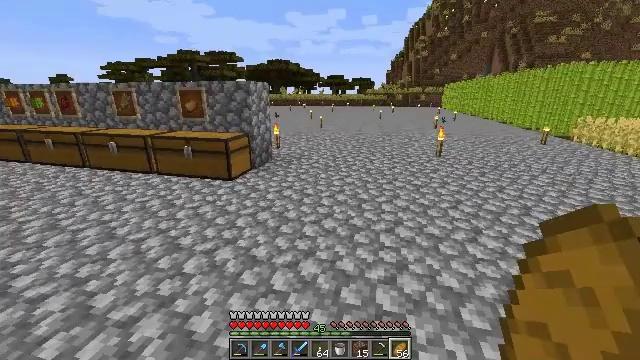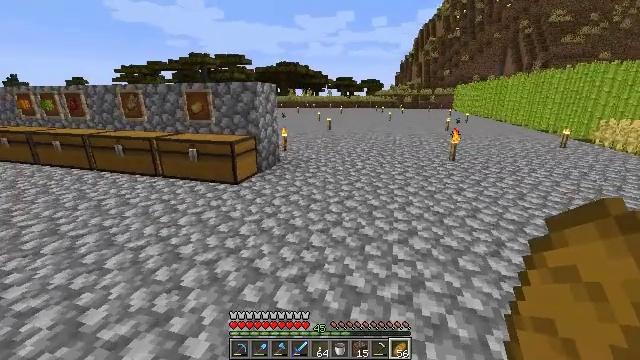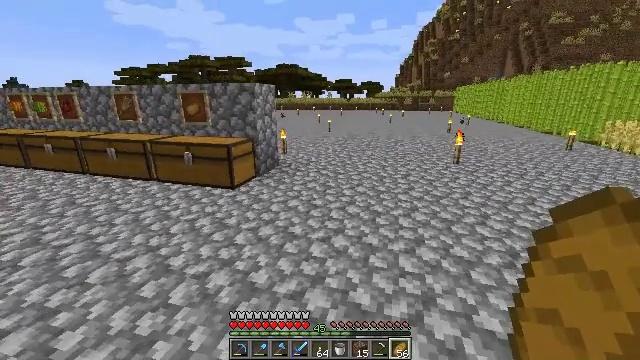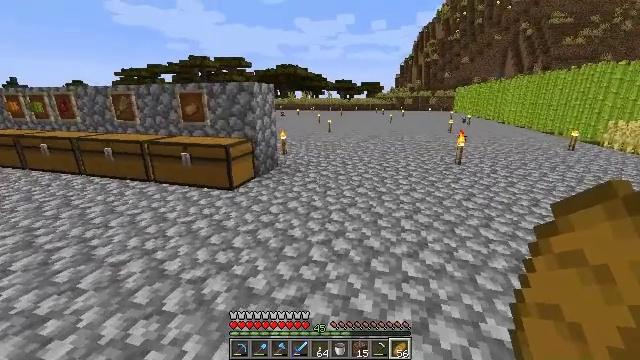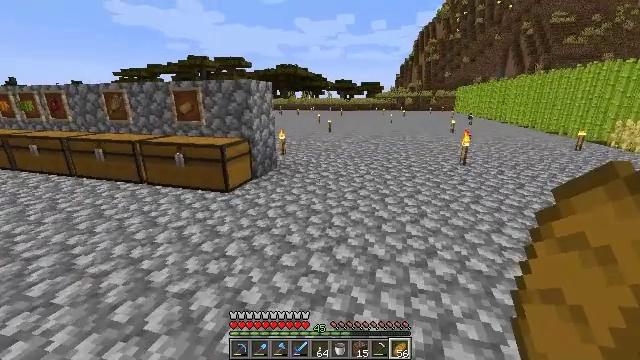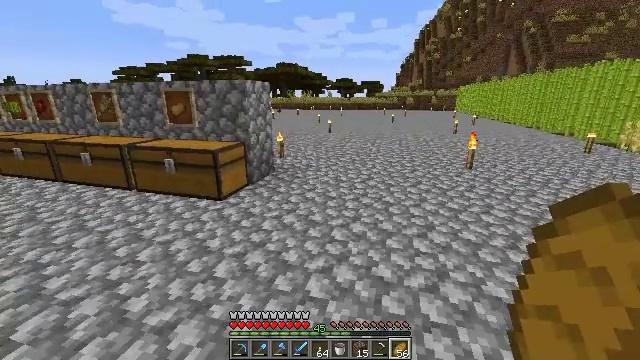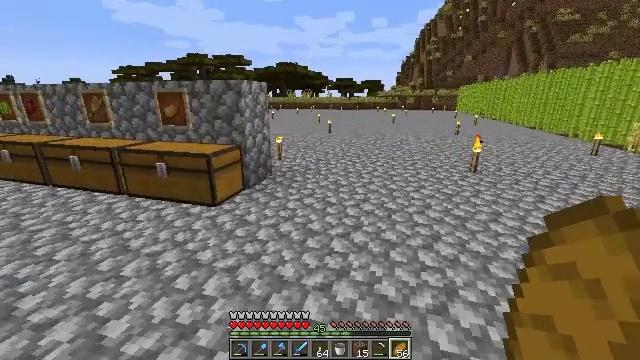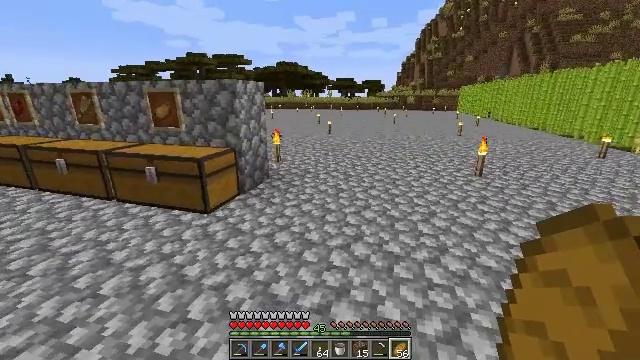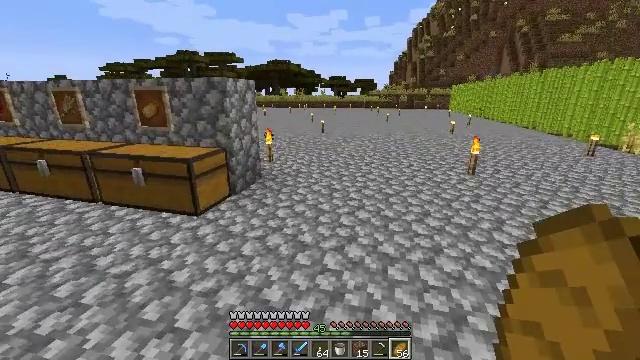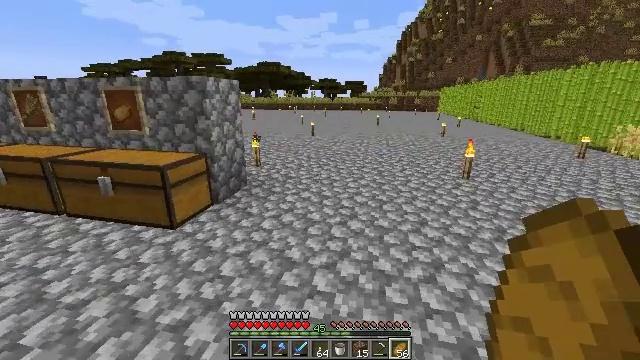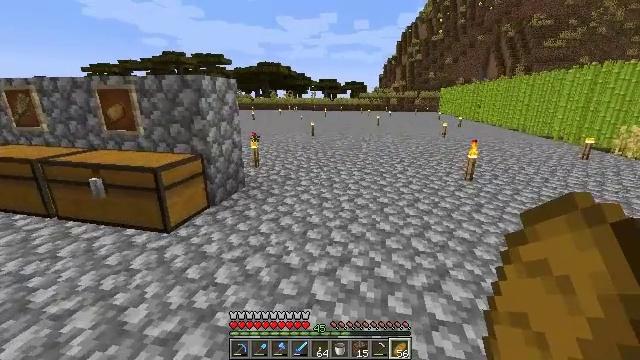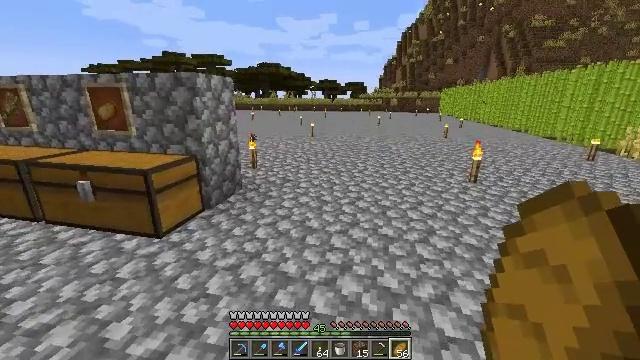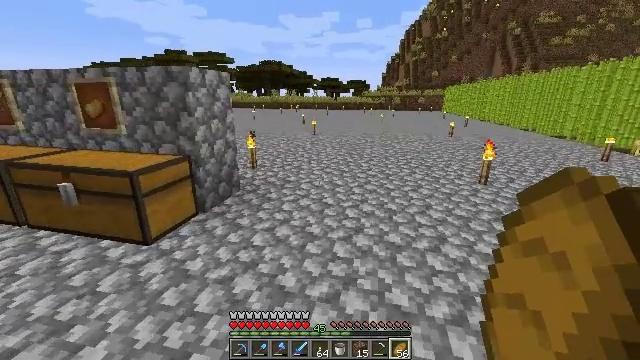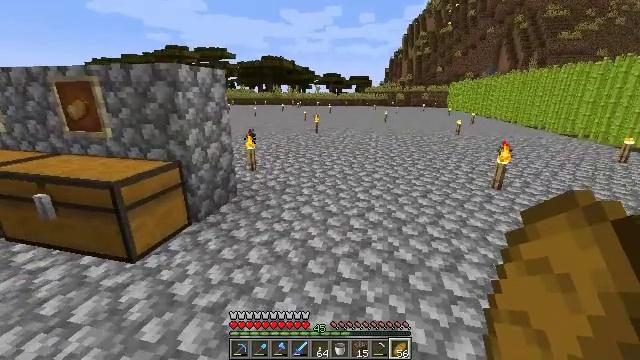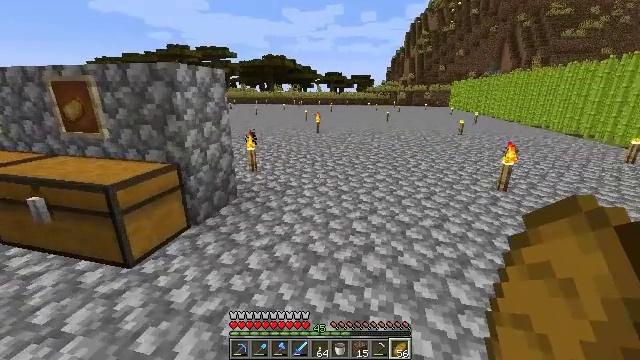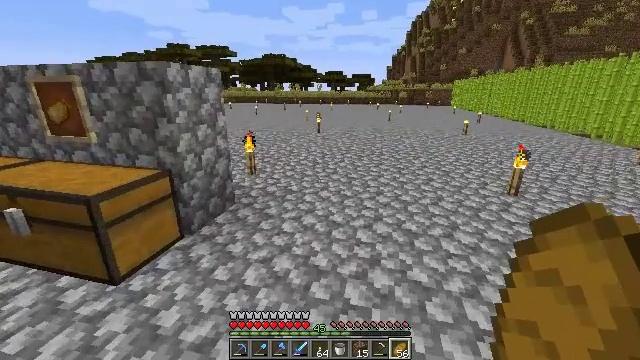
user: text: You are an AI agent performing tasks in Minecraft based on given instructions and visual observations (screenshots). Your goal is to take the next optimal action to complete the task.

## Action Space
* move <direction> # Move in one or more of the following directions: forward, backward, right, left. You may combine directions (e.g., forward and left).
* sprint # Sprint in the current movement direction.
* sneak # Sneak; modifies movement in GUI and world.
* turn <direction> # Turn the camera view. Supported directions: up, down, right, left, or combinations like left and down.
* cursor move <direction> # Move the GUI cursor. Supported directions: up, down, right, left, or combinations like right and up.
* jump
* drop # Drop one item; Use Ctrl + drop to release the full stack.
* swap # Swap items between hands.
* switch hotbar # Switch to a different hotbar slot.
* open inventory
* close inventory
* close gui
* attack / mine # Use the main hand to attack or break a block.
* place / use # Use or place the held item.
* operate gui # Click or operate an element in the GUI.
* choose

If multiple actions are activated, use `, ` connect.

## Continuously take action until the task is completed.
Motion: motion action
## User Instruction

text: Mine the lime bed to collect it.
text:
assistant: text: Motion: move forward, turn left
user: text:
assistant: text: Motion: move forward
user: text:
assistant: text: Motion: move forward
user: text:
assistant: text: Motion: move forward
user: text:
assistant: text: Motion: move forward
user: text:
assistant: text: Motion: move forward
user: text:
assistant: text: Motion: move forward
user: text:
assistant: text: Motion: move forward, turn right
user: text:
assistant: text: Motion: move forward, turn right
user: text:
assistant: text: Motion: move forward
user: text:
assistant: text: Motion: move forward
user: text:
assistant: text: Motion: move forward
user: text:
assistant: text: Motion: move forward
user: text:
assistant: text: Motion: move forward
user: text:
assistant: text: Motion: move forward
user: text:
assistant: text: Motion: move forward
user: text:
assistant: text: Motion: move forward
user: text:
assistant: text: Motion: move forward
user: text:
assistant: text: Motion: move forward
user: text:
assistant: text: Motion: move forward
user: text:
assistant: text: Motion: move forward
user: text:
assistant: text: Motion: move forward
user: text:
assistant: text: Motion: move forward
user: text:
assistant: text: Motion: move forward
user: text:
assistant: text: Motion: move forward
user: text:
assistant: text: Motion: move forward
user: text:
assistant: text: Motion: move forward
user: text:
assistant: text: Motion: move forward
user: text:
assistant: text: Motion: move forward
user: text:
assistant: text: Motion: move forward